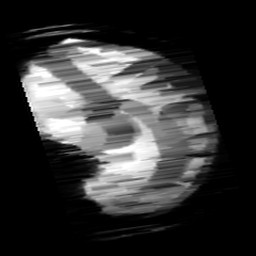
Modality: minIP
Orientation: sagittal
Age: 12
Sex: male
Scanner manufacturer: siemens
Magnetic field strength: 3 T
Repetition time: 0.027 s
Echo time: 0.02 s